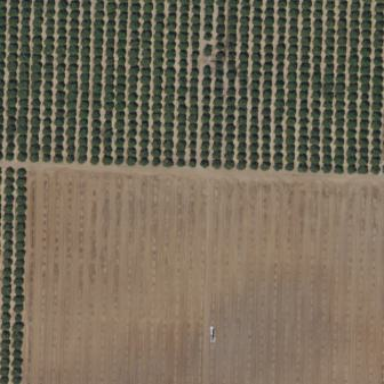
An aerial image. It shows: Orange orchard with beautiful orange trees.